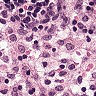
Metastatic tissue present: no